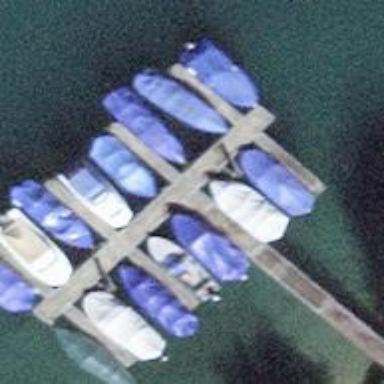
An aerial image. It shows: Man-made pier.